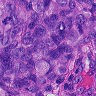
Metastatic tissue present: yes